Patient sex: M
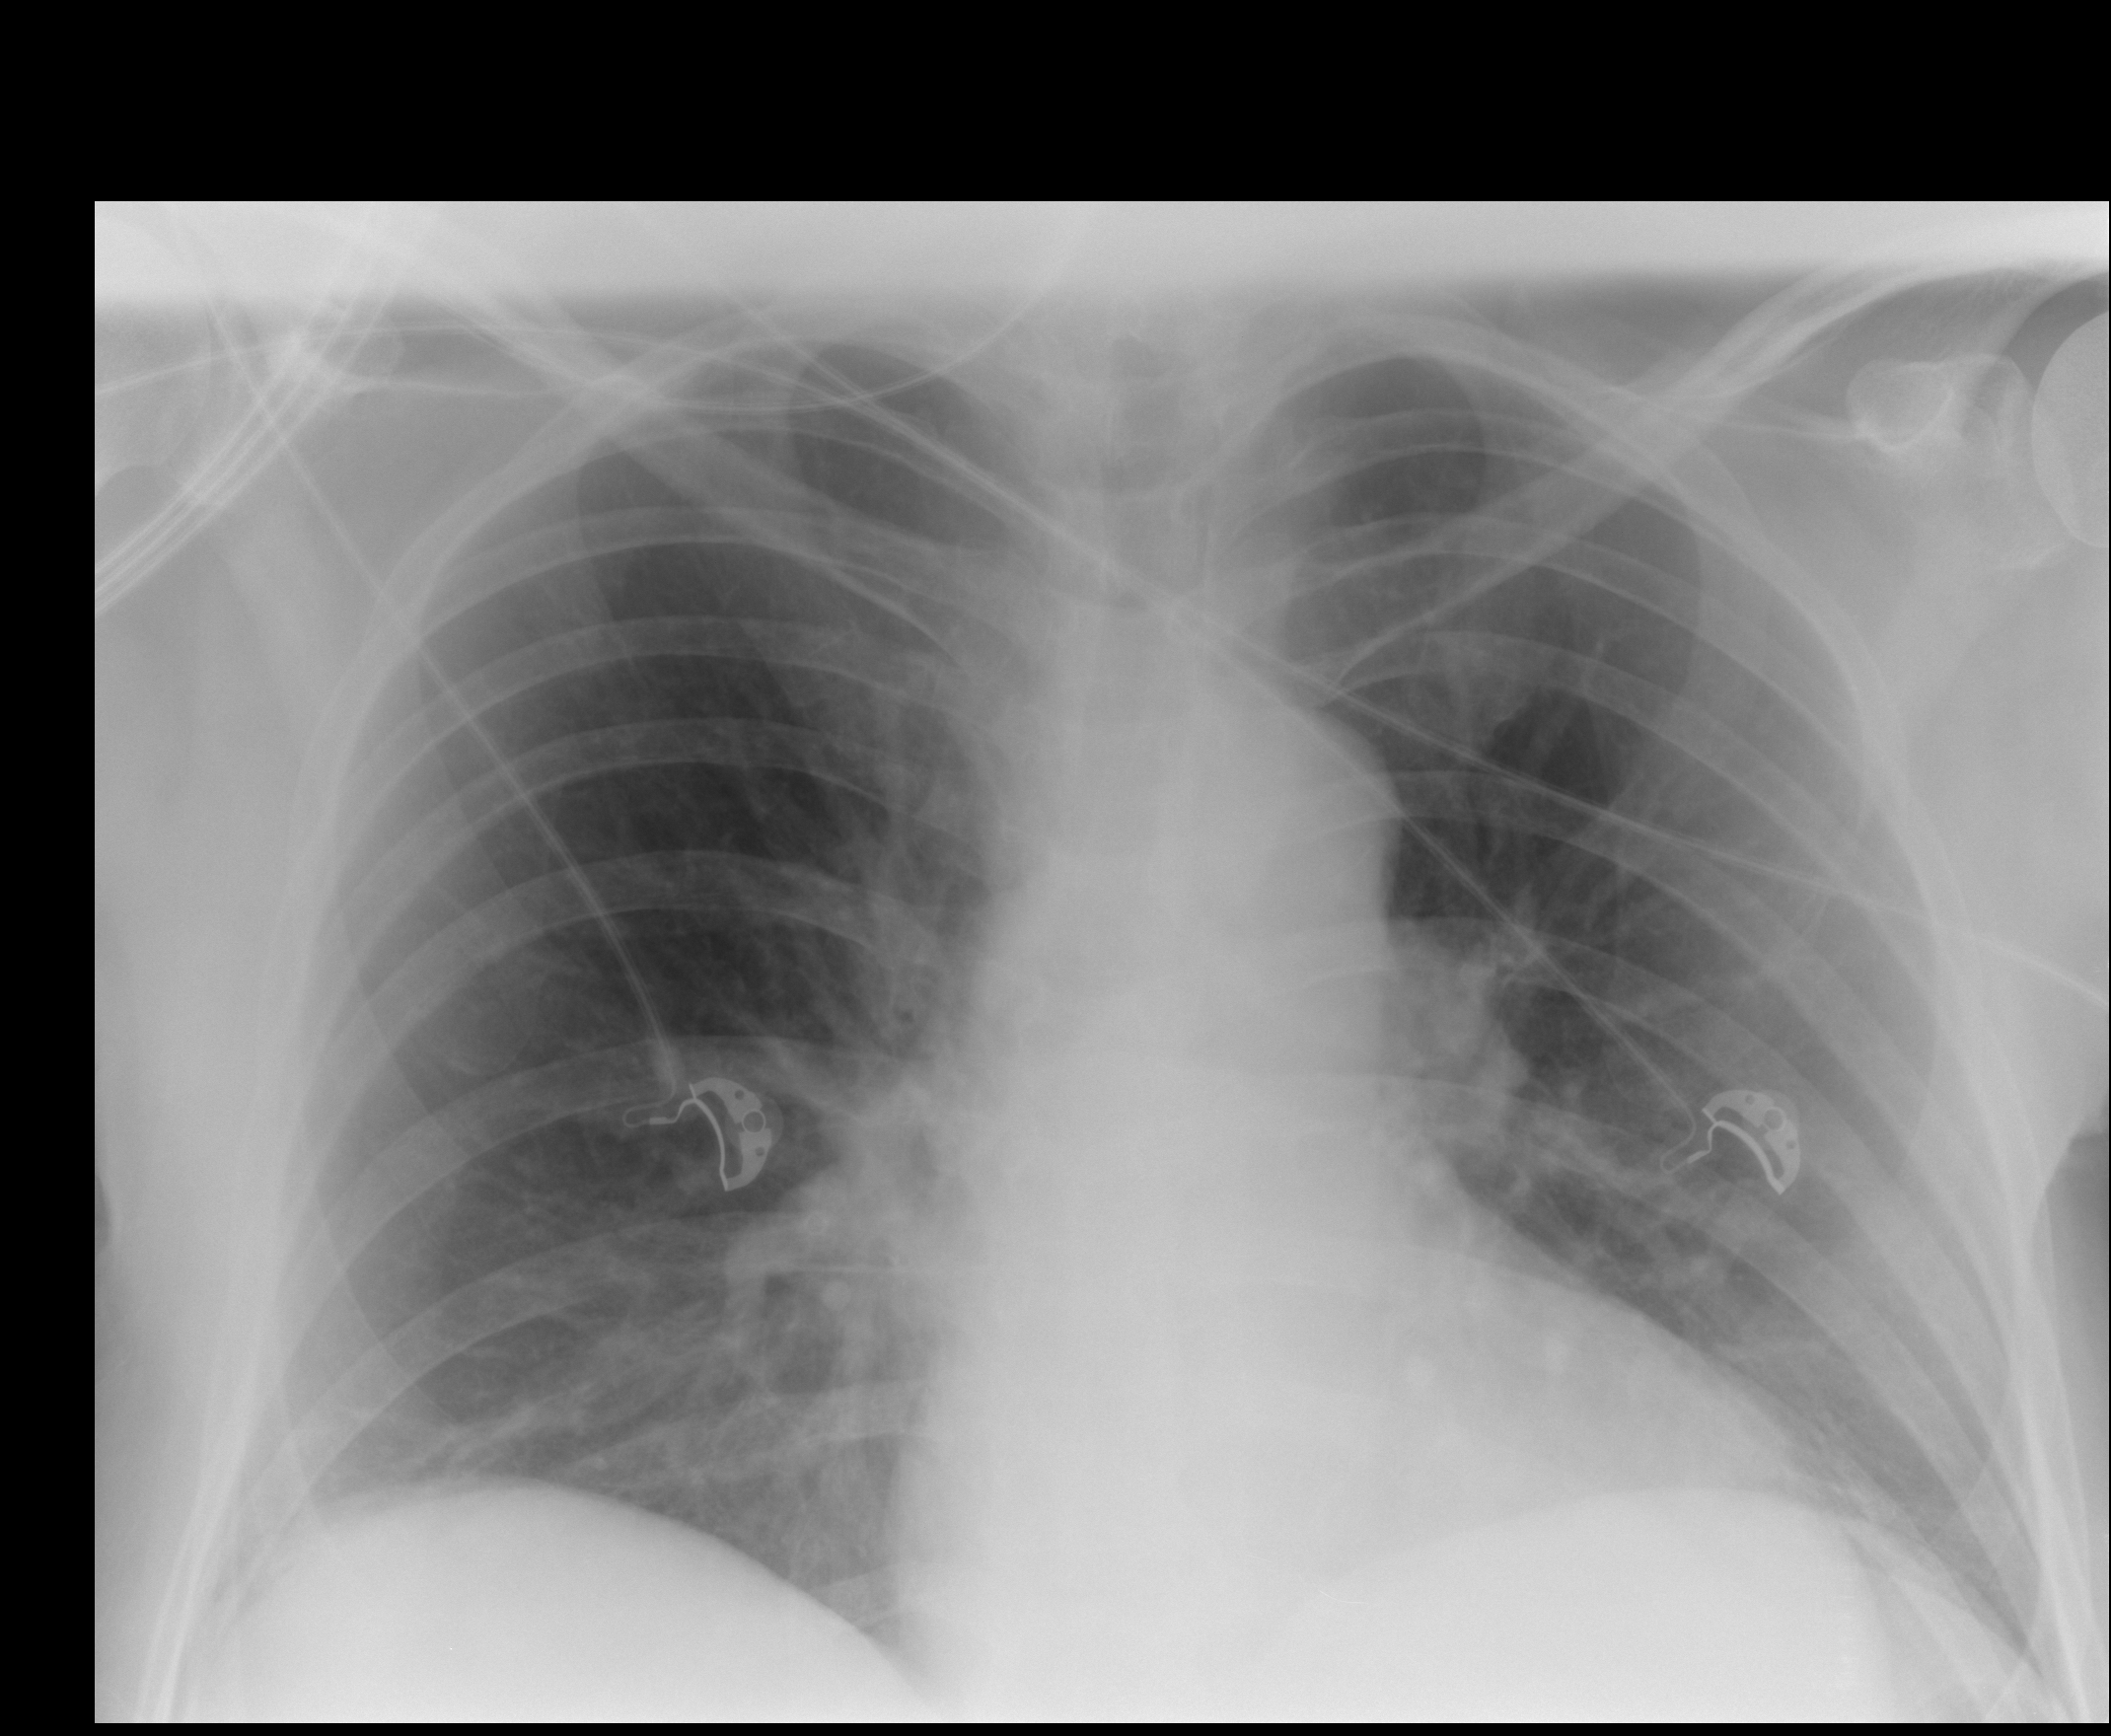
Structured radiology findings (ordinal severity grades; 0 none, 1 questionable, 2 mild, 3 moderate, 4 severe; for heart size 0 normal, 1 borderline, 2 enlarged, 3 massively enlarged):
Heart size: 0
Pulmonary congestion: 0
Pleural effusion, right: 0
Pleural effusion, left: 0
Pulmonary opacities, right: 1
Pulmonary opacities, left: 0
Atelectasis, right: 1
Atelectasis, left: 0